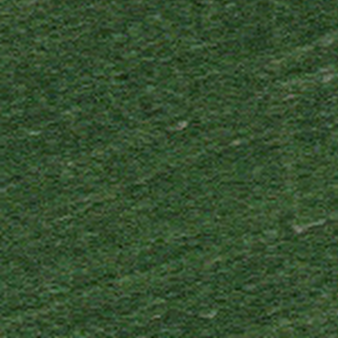
Label: other